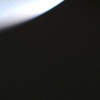
Label: space